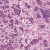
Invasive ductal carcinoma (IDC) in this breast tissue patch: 1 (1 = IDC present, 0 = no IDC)